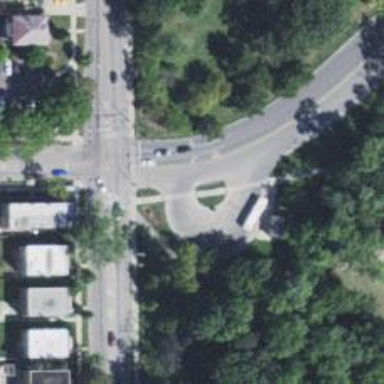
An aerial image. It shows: Footway with traffic island for pedestrians.